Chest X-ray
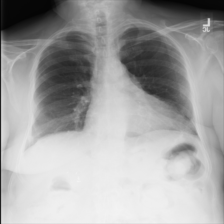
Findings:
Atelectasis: negative
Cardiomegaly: negative
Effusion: negative
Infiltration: positive
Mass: negative
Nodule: negative
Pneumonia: negative
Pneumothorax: negative
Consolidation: negative
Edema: negative
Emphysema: negative
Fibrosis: negative
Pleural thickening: negative
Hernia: negative